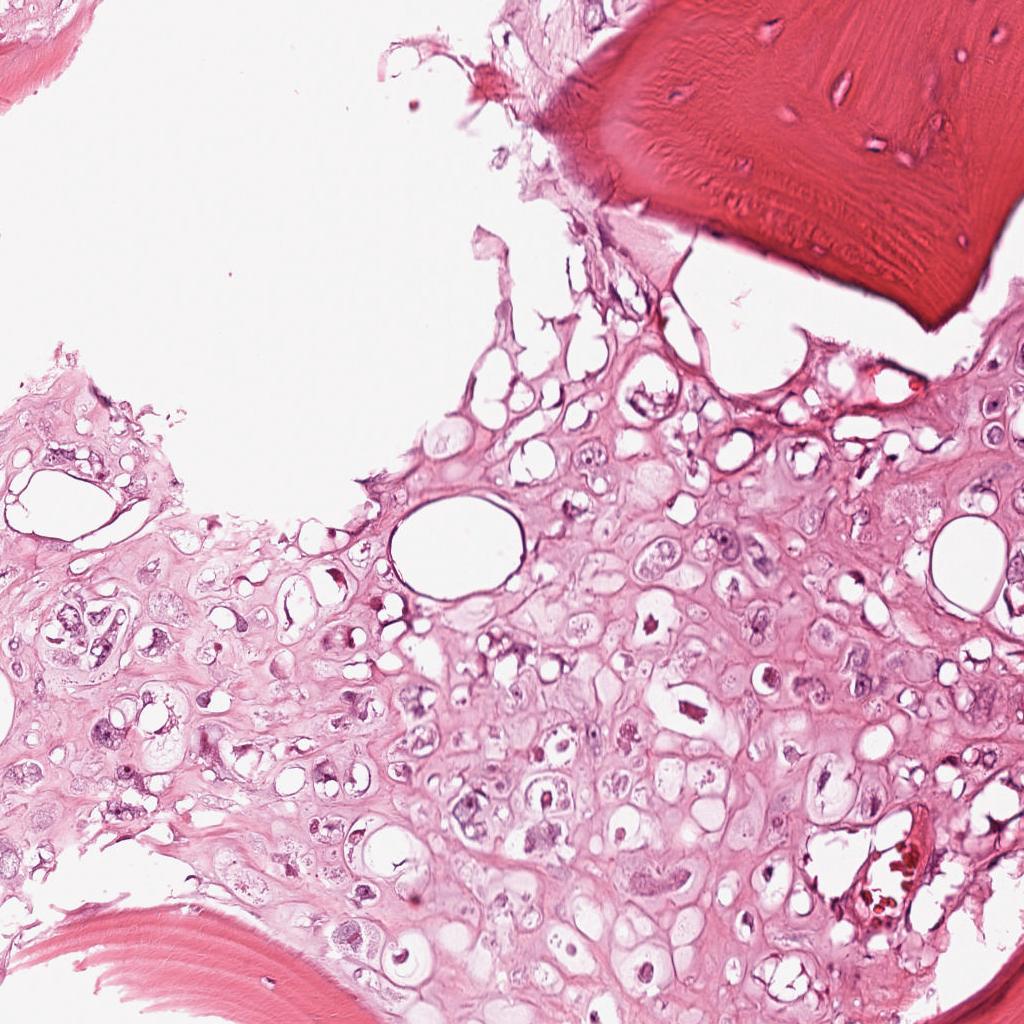
Label: Viable